Field crop: maize
Growth stage: 1
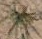
Species: salsola